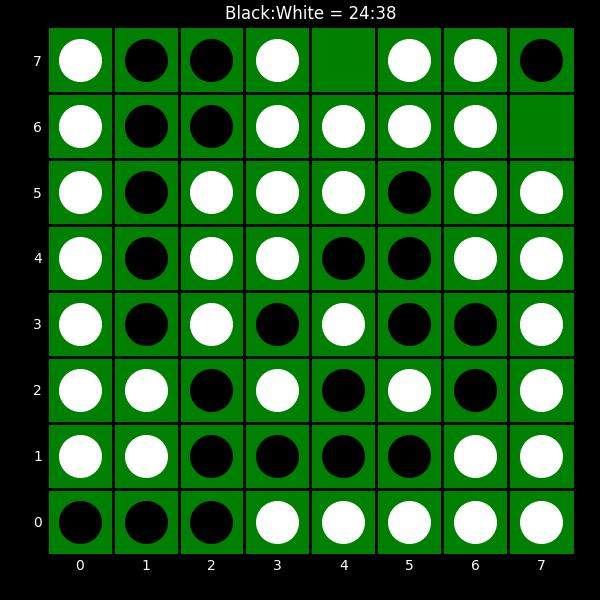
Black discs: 24
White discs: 38